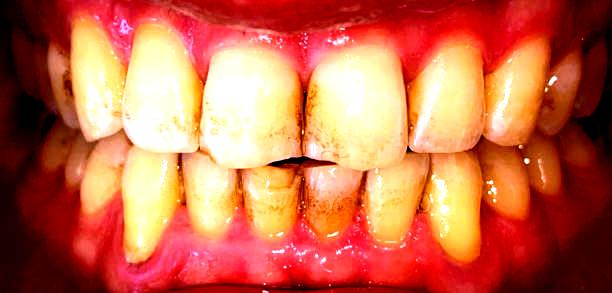
Condition: Calculus